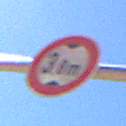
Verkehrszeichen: TatsaechlicheHoehe
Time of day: MorningAfternoon
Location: Outdoor (RoadRail)
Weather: Clear
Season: NotSpecified
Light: Natural